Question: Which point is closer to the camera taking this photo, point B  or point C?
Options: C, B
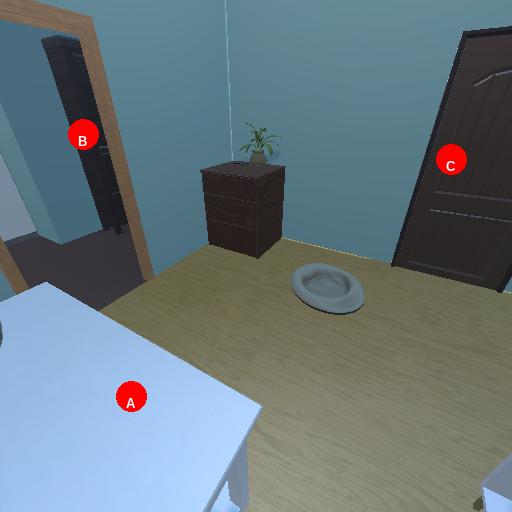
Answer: C